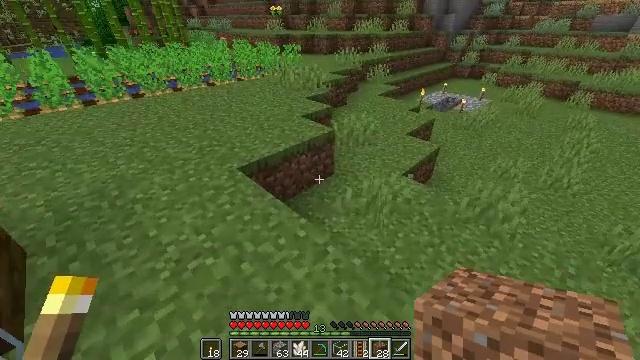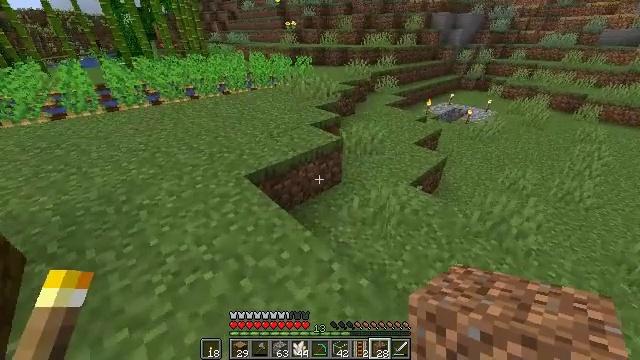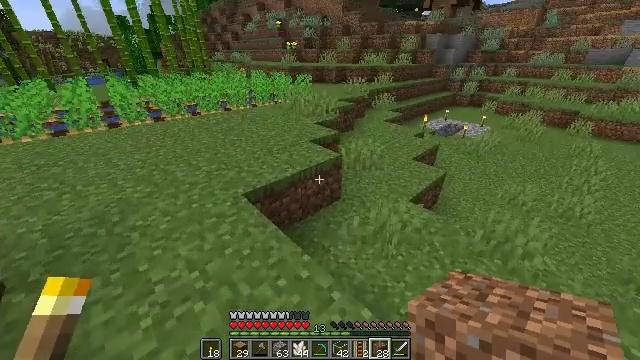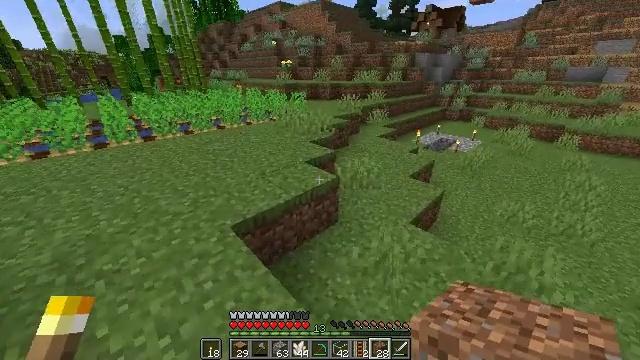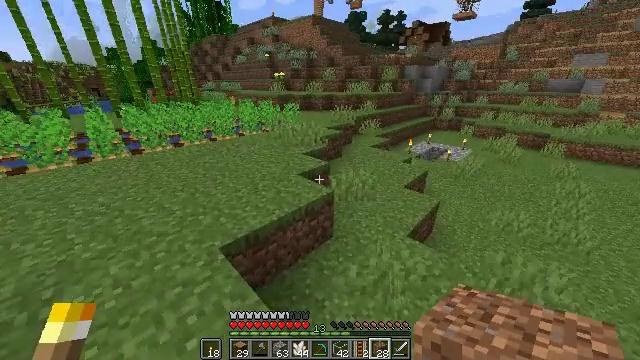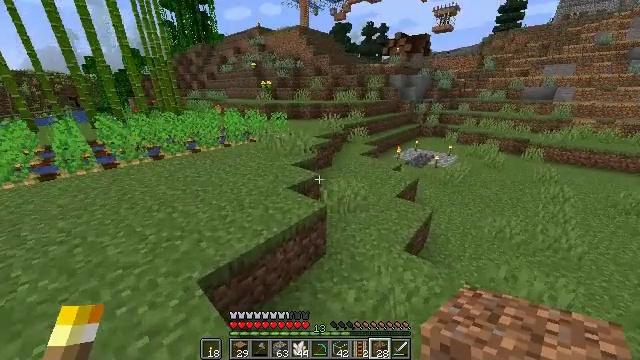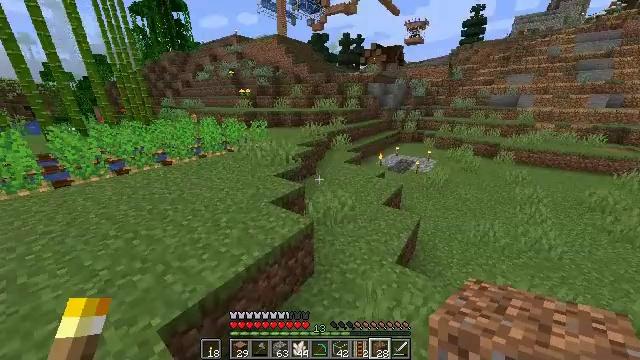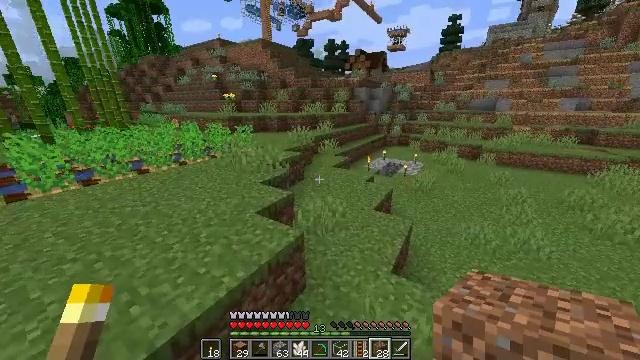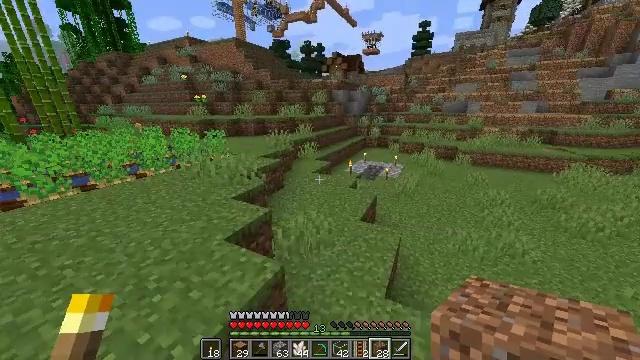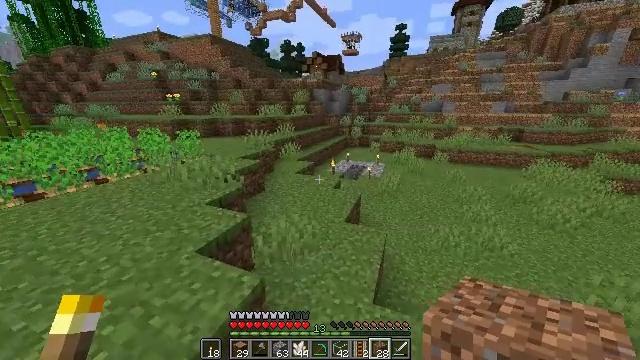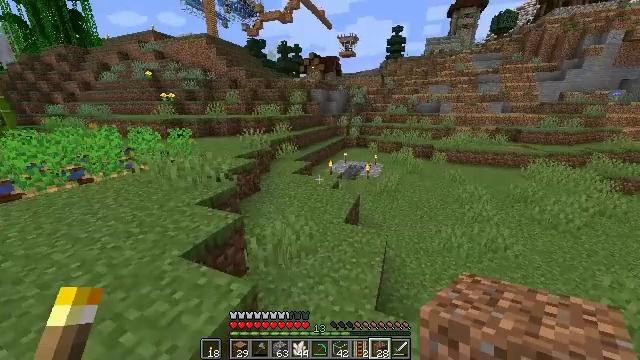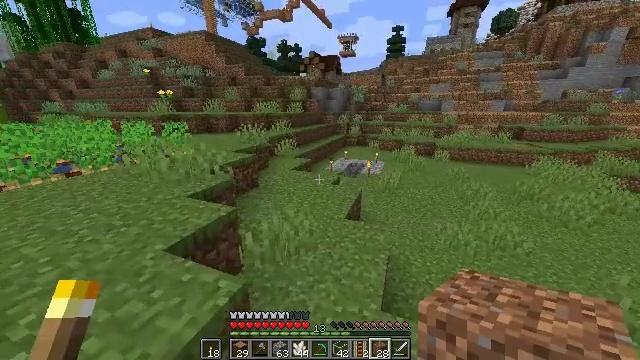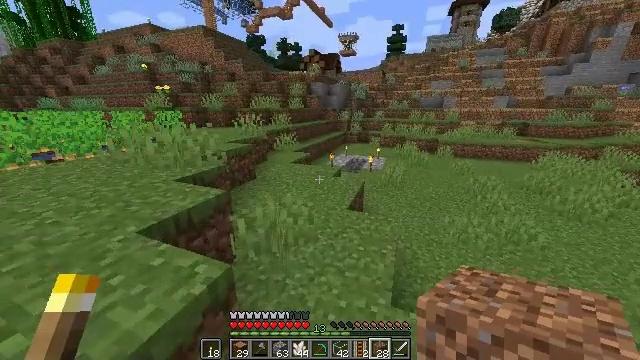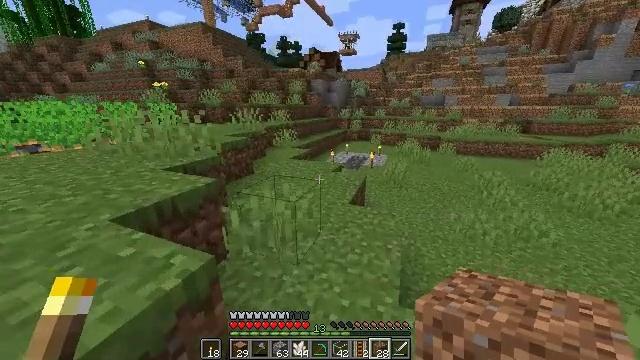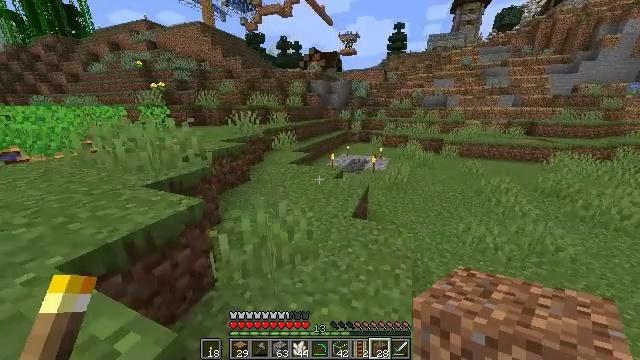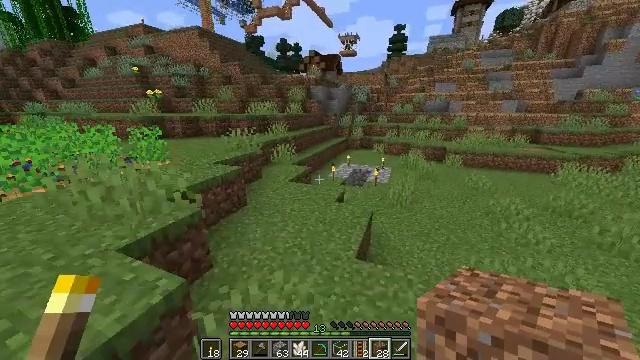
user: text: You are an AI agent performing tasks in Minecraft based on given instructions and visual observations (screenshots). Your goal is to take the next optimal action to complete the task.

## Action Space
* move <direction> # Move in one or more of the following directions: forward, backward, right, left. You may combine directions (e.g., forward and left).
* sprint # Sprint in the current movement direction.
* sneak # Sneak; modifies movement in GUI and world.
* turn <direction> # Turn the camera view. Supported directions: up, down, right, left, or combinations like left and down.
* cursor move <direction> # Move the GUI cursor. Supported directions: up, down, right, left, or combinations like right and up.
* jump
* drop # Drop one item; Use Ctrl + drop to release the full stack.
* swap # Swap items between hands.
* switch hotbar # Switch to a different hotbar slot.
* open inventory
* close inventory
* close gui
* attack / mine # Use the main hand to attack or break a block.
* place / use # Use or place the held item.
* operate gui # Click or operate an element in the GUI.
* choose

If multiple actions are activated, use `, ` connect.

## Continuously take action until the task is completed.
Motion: motion action
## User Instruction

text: Use the crafting table to make a minecart.
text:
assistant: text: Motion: move forward, sprint, turn left and up
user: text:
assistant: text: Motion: move forward, sprint, turn up
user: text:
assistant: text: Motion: move forward, turn right and up
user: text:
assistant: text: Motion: move forward, sprint, turn right and up
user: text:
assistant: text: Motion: move forward, sprint, turn right and up
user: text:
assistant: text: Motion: move forward, sprint, turn right and up
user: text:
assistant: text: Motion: move forward, sprint, turn right
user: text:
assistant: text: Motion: move forward, turn right
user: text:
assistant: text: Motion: move forward, turn right
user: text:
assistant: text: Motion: move forward, jump
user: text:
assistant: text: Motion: move forward, jump
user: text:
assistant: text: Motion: move forward, jump
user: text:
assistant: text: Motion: move forward, jump
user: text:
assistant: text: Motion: move forward, jump
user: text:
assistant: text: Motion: move forward, jump
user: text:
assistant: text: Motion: move forward, jump
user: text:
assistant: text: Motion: move forward, jump
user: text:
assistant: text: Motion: move forward, turn left, jump
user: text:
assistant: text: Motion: move forward, turn left, jump
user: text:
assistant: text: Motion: move forward, jump
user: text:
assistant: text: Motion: move forward, sprint, jump
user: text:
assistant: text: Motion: move forward, sprint, jump
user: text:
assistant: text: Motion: move forward, sprint, jump
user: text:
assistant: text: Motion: move forward, sprint, jump
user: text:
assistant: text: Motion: move forward, jump
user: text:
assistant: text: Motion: move forward, jump
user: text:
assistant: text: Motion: move forward, jump
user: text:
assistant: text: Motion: move forward, sprint, jump
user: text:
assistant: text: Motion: move forward, sprint, jump
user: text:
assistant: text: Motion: move forward, sprint, jump